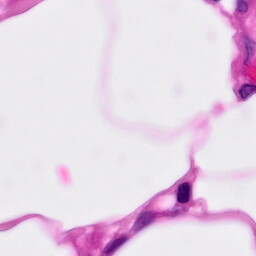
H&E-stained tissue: Pancreatic